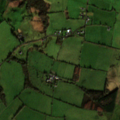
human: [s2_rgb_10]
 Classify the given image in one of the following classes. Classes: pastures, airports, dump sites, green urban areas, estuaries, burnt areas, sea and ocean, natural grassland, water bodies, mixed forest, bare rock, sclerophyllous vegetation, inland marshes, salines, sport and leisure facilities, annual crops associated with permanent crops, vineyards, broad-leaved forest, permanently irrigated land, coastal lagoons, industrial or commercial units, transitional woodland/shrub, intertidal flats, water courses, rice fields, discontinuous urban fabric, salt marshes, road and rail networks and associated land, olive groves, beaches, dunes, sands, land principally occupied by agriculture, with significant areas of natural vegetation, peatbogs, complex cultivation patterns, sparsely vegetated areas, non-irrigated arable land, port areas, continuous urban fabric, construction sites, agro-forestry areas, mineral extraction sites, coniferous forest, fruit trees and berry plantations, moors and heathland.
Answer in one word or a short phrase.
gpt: pastures